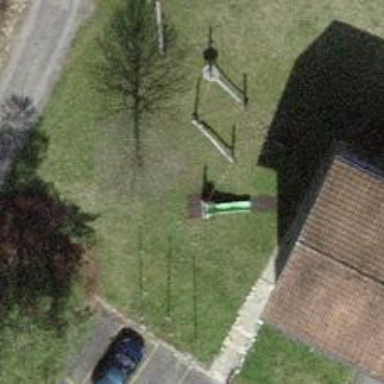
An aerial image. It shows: Playground area for leisure land.